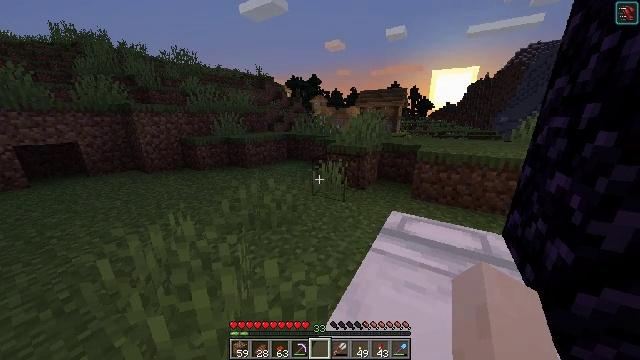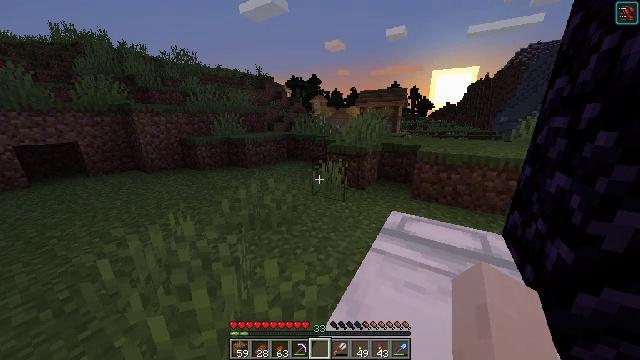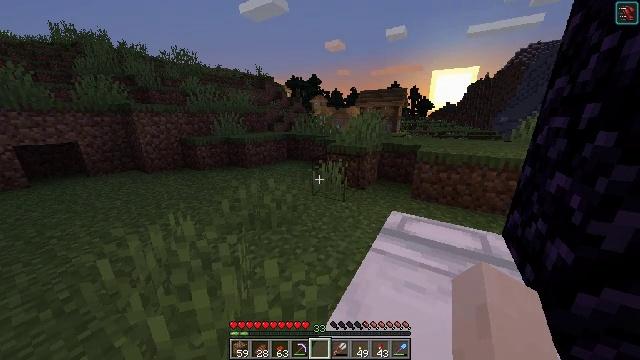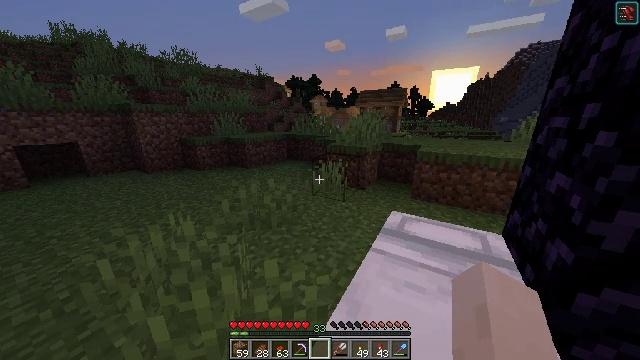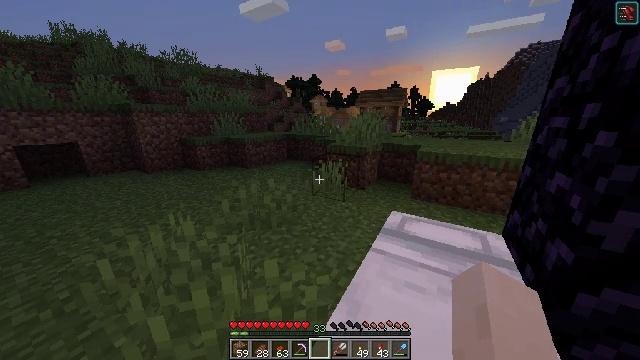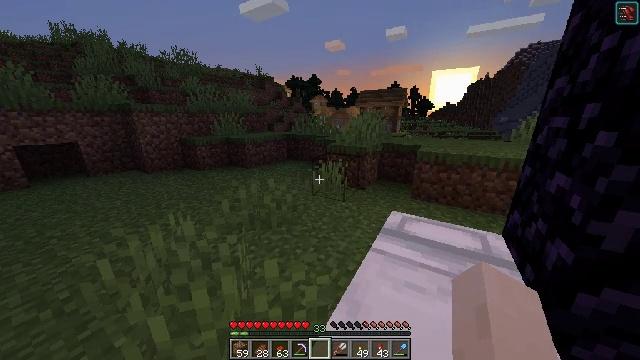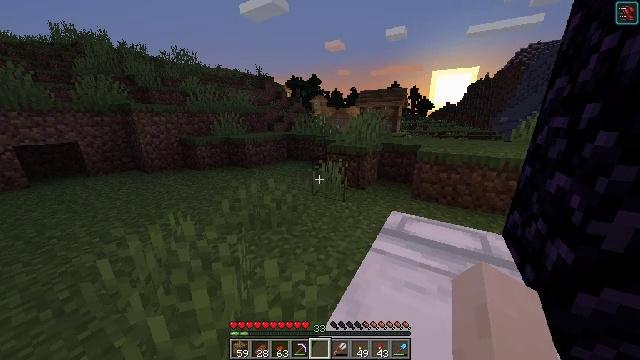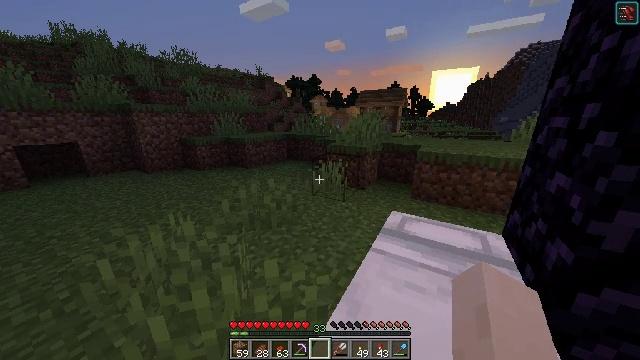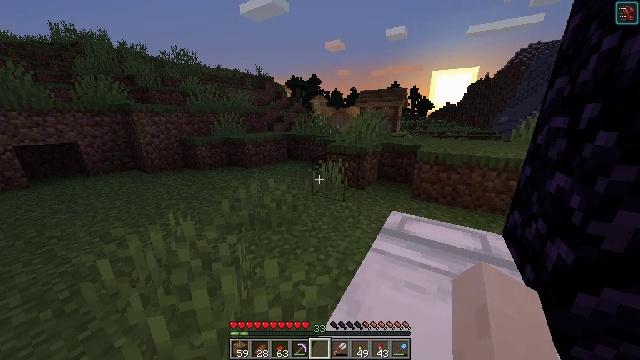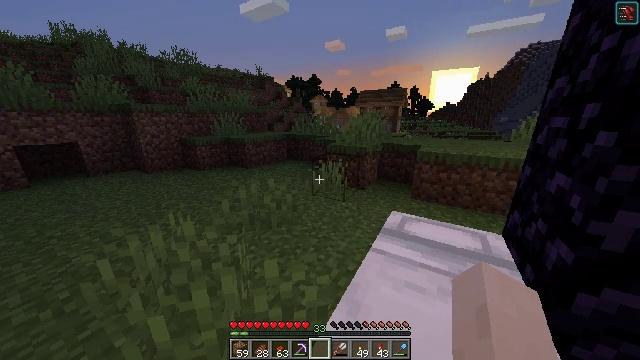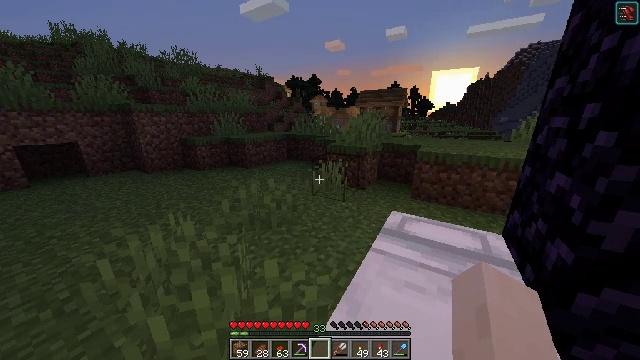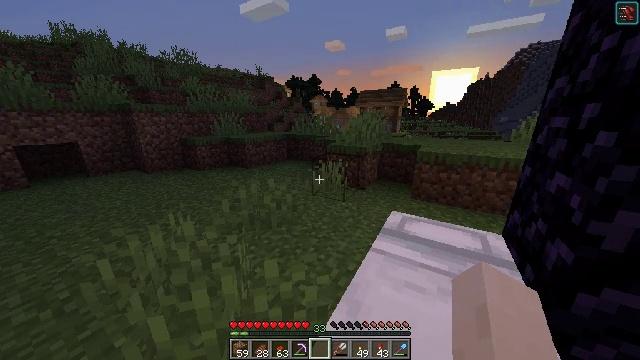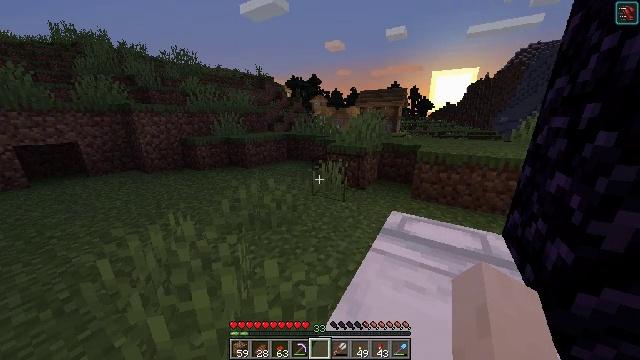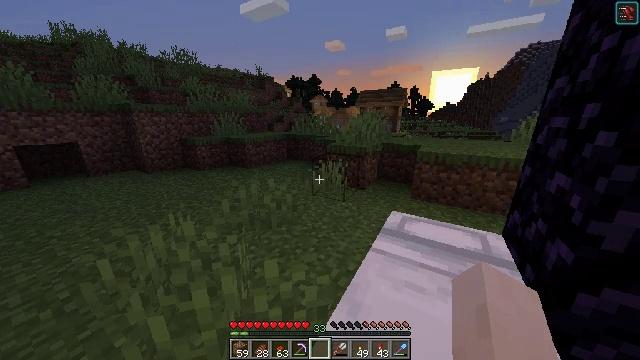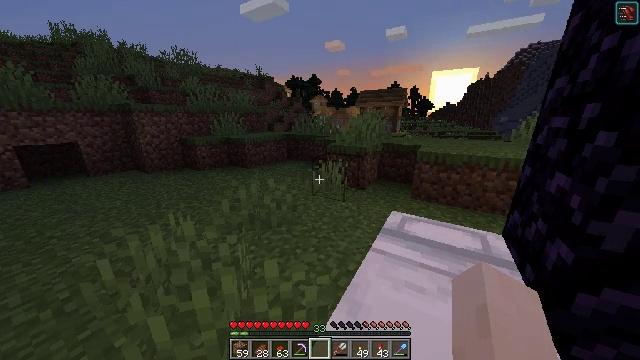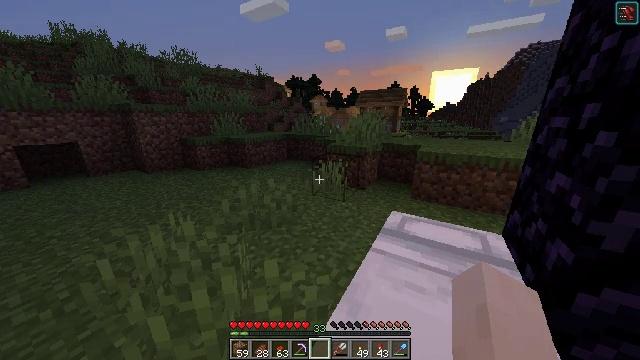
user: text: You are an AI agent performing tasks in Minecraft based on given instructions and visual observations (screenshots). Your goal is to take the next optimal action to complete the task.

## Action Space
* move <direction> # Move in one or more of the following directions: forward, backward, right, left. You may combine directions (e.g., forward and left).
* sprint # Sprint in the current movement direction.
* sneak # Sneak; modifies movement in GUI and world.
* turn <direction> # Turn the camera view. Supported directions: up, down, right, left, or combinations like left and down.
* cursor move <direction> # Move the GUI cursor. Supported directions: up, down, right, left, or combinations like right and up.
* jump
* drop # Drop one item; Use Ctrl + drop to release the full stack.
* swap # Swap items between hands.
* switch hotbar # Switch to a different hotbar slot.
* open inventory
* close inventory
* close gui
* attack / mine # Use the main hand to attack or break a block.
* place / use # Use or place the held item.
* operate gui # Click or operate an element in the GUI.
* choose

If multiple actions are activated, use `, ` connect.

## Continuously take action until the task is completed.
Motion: motion action
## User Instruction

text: Craft a honeycomb block.
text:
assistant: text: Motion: no_op
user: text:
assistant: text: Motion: no_op
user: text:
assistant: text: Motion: no_op
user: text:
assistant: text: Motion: no_op
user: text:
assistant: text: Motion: no_op
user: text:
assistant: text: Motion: no_op
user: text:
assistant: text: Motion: no_op
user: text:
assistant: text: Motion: no_op
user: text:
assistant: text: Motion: no_op
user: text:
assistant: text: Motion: no_op
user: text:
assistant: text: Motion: no_op
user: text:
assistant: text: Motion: no_op
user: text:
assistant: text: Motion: no_op
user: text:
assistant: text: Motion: no_op
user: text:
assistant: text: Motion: no_op
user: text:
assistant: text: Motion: no_op
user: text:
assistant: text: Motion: no_op
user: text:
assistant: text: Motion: no_op
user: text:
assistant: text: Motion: no_op
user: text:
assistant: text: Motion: no_op
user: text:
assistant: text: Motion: no_op
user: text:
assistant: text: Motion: no_op
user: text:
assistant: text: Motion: no_op
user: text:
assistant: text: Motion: no_op
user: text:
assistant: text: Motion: no_op
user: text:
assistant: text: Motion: no_op
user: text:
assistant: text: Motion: no_op
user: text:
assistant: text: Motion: no_op
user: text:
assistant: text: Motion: no_op
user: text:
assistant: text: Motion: no_op